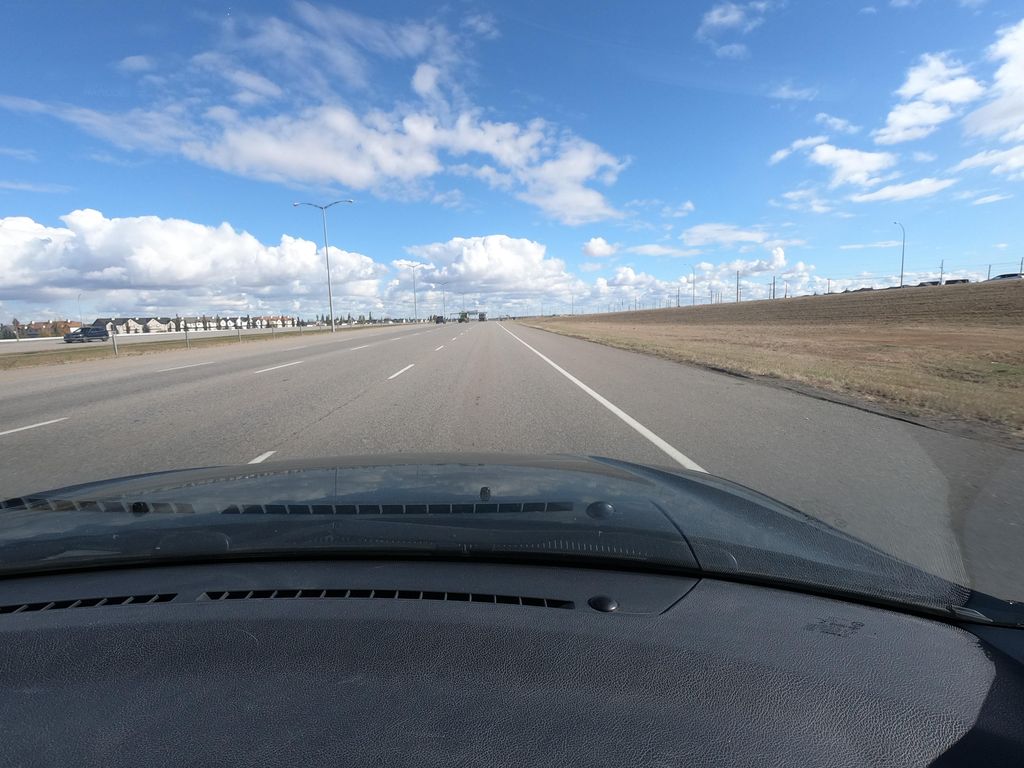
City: calgary